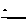
Label: line